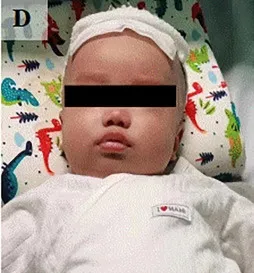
Intraoperative and postoperative conditions. (D) The recovery of the infant before discharge from the hospital.
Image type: medical_photograph (skin_photograph)